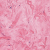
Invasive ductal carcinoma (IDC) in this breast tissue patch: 0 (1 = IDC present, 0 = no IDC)